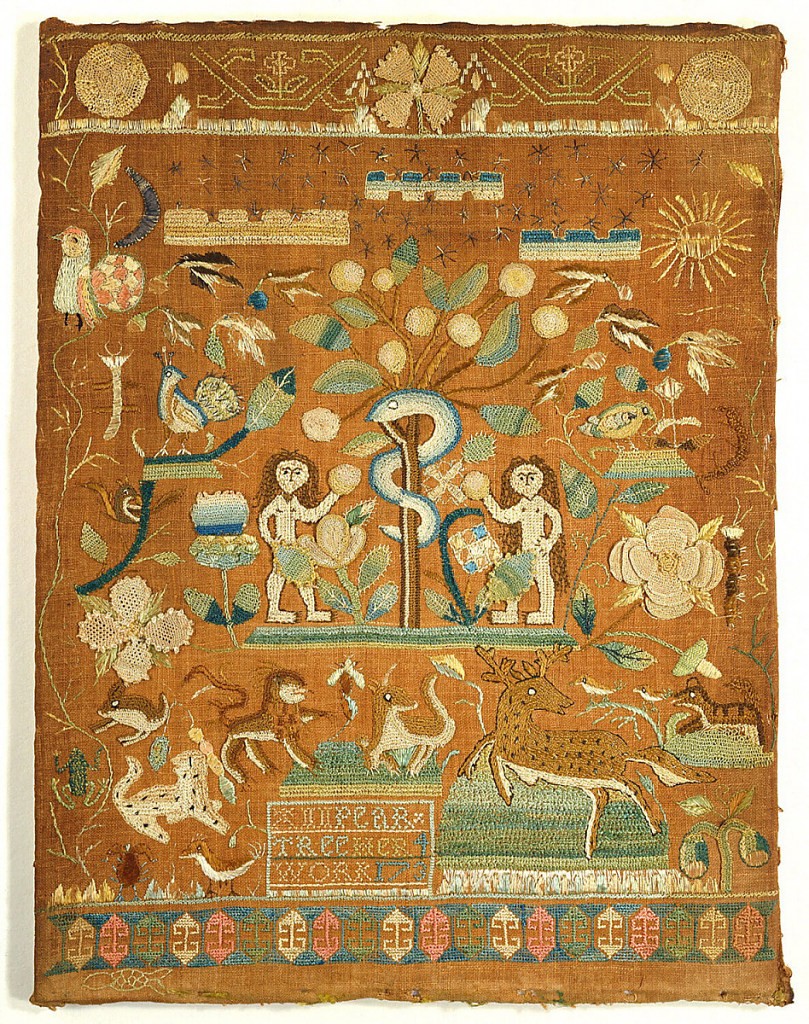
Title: Sampler
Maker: Ann Peartree, American, 1722–1744
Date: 1734
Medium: silk and metal-wrapped silk embroidery; paper and linen foundation Technique: embroidered in cross, herringbone, unequal herringbone, satin, stem, back, running, double running and chain stitches, couching over paper, detached loop and twist (needle lace), on plain weave foundation Label: linen, embroidered with silk in cross, herringbone, satin, stem, back, running, chain, couching, and detached looping stitches
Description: Linen sampler, darkened with age, embroidered in blues, greens, yellow, white and pale pink silks. Serpent curving around apple tree with Adam and Eve at either side, surrounded by animals and flowers.  Inscription at bottom reads "Ann Peartree, Her work 1734."